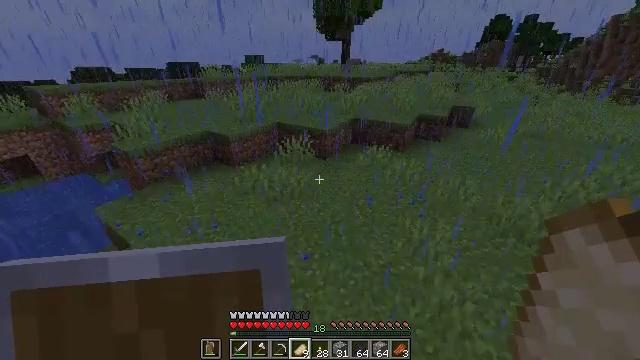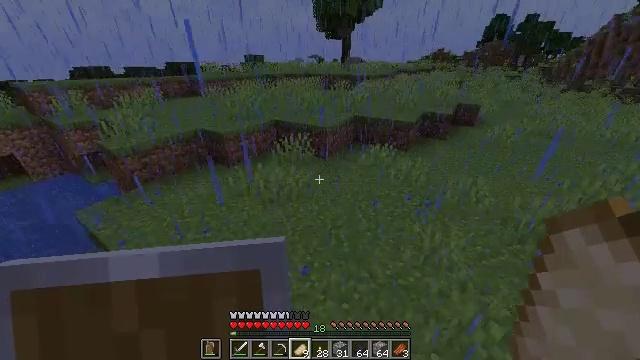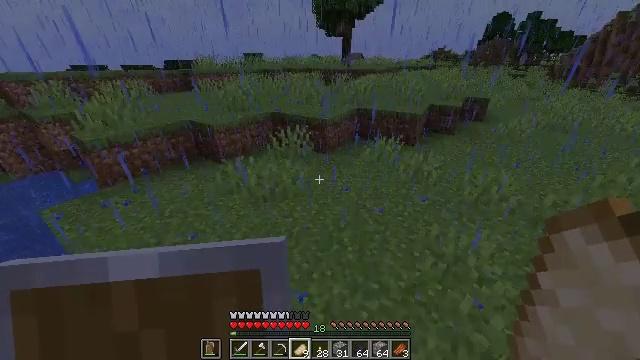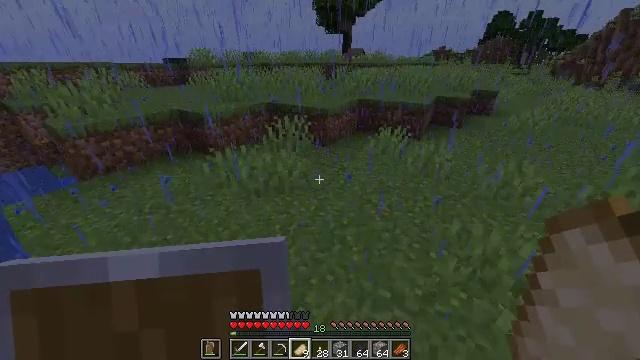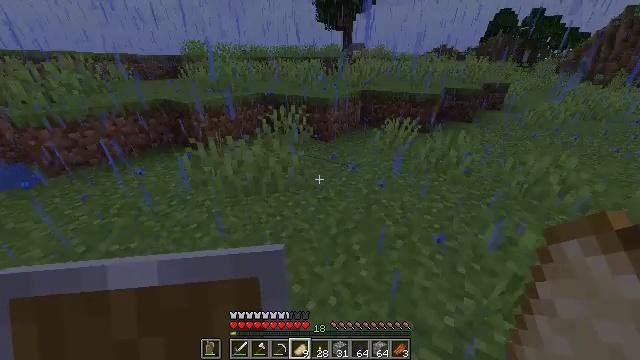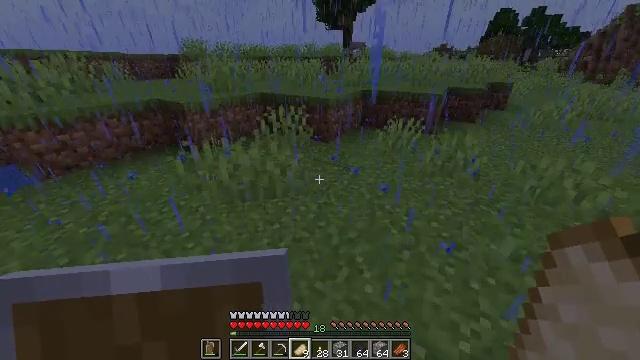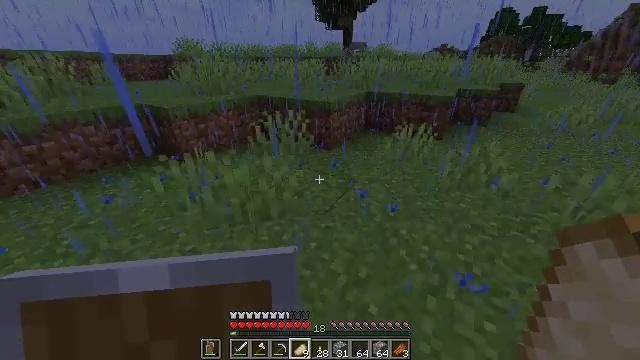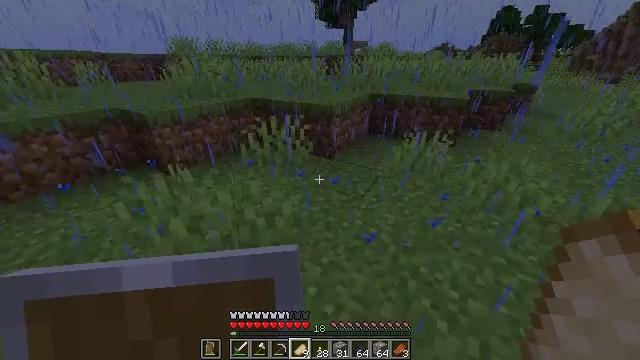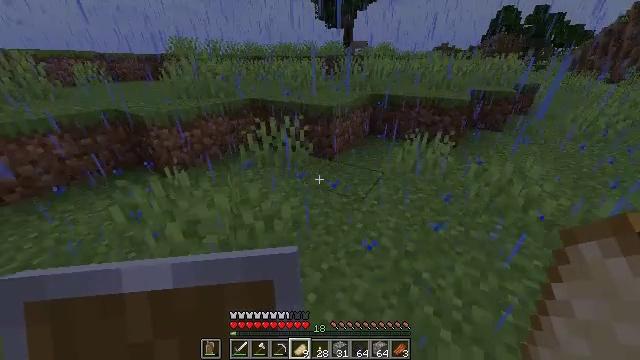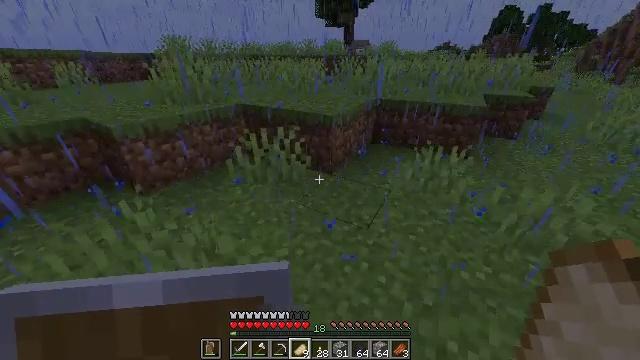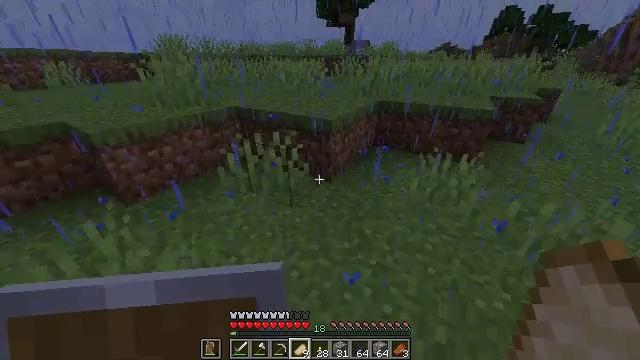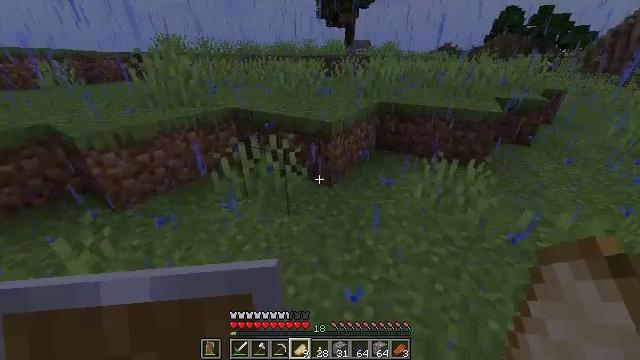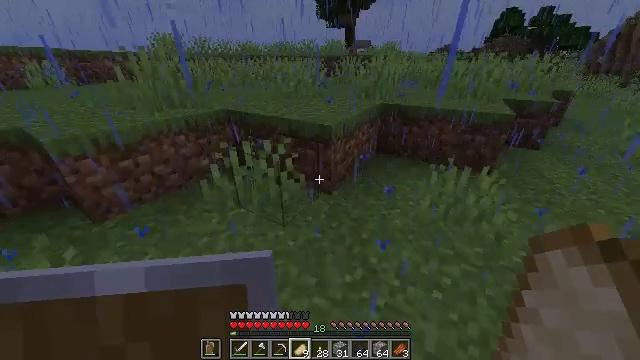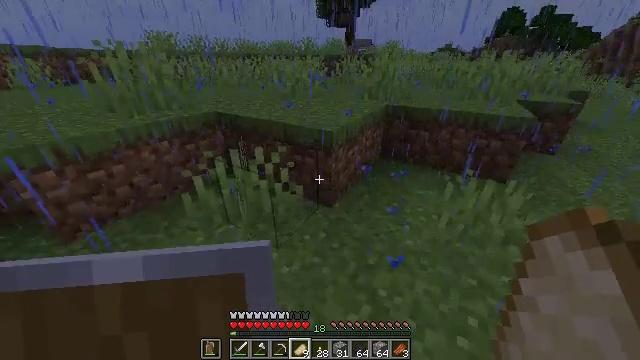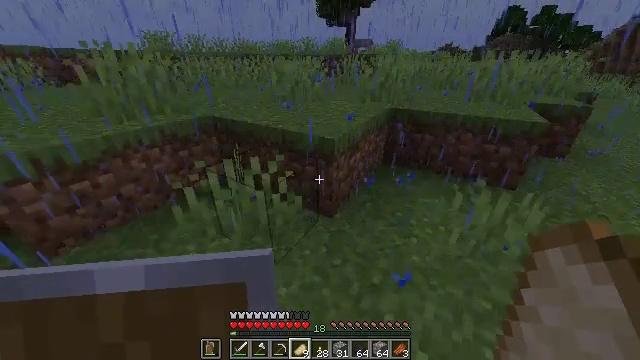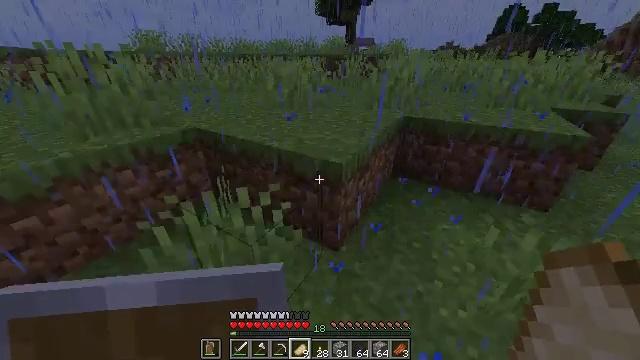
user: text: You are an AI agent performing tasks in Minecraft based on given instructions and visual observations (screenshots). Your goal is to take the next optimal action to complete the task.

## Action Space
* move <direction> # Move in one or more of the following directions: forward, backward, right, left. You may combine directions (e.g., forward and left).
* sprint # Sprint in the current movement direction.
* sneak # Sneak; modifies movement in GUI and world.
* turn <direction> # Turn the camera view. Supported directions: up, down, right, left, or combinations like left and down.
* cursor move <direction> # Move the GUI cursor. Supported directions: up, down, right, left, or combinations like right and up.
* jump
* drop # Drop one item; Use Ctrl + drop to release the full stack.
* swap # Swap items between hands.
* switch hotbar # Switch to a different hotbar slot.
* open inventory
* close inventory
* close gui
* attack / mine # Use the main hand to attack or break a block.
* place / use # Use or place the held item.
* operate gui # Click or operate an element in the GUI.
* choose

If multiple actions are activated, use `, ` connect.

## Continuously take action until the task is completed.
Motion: motion action
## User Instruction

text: Remove an apple from the inventory.
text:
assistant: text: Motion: move forward, jump
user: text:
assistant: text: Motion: move forward, jump
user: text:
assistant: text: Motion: move forward, jump
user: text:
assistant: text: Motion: move forward
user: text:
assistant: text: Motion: move forward
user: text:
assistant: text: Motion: move forward
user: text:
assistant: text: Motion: move forward
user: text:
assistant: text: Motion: move forward
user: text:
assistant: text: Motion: move forward
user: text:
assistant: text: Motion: move forward
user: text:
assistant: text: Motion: move forward
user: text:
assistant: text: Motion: move forward
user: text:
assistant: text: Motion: move forward
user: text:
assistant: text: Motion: move forward
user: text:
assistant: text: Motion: move forward
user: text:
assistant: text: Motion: move forward, jump
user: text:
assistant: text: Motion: move forward, jump
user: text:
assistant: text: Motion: move forward, jump
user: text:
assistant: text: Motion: move forward, jump
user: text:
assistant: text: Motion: move forward, jump
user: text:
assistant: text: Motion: move forward, jump
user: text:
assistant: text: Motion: move forward, jump
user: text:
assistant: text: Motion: move forward, jump
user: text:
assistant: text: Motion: move forward, jump
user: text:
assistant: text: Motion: move forward, jump
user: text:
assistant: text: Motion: move forward, jump
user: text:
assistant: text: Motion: move forward, jump
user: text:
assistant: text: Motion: move forward, jump
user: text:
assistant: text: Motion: move forward, jump
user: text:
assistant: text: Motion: move forward, jump